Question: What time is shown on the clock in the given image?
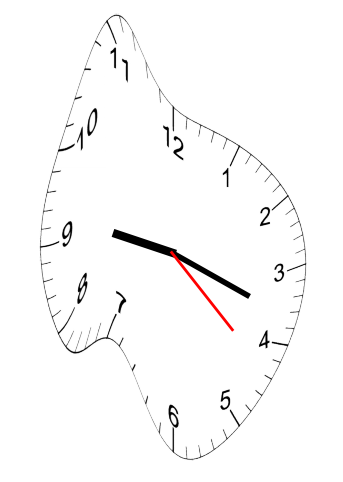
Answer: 09:18:22